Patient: sex M, age 69
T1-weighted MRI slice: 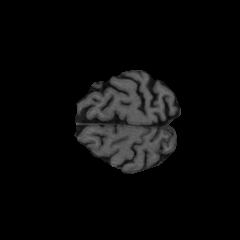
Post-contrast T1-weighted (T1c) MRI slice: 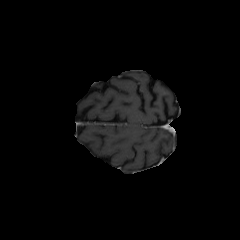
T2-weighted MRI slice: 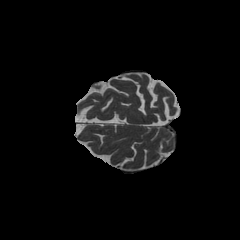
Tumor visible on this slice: no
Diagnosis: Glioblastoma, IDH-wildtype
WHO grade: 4